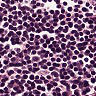
Metastatic tissue present: no